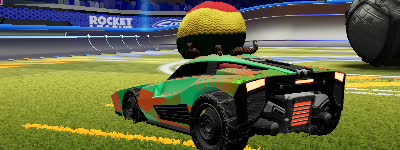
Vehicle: breakout